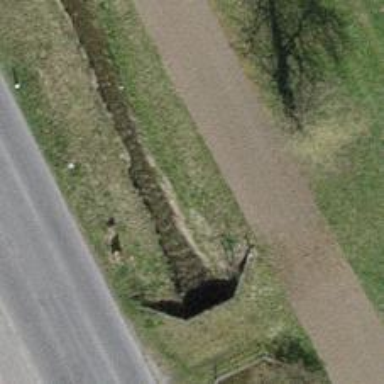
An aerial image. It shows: Ditch serving as waterway.